Question: I am using the Entity Framework, and have the following classes:

There is a search function which queries the database based upon some criteria, which is gathered in the SearchJSON object:
'''
public class SearchJSON : ISearchObject
{
public List<String> sites { get; set; }
public int minWage { get; set; }
public int maxWage { get; set; }
public List<String> countries { get; set; }
public int minRating { get; set; }
public int maxRating { get; set; }
}
'''
For now, I've managed to filter the results by HourWageMin and HourWageMax, but I would like to filter on countries and skills aswell. This is my query so far:
'''
var query =
db.Freelancers.Where(x => x.HourWageMin >= data.minWage && x.HourWageMax <= data.maxWage).ToList();
'''
I get the skills from the 'List<String> skills' and countries from 'List<String> countries',
how do i add this to the lambda expression? The fields on the Skills and Countries objects are called Name
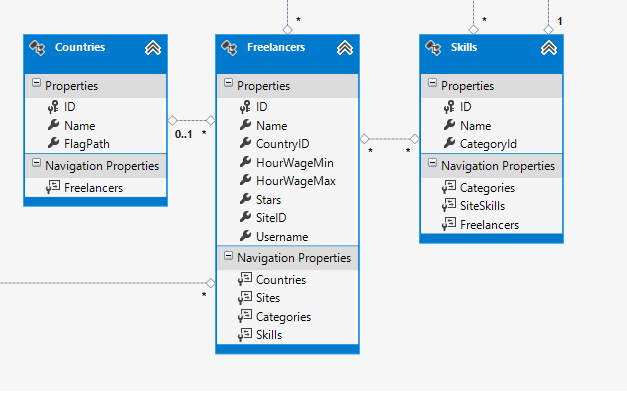
Answer: First of all, you should rename the Countries navigation property on Freelancers to Country to avoid confusion as it is a 0 or 1 to many relationship. I assume it's intended that a Freelancer can't have more than one country.
To filter on country is easy:
'''
var query = db.Freelancers.Where(x => x.Country != null && x.Country.Name == "France");
'''
To filter based on whether a freelancer has a specific skill:
'''
var query = db.Freelancers.Where(x => x.Skills.Any(s => s.Name == "Artist"));
'''
You can also chain Where methods together instead using using && over and over to make it more readable:
'''
var query = db.Freelancers.Where(x => x.HourWageMin >= data.minWage)
.Where(x => x.HourWageMax <= data.maxWage)
.Where(x => x.Country != null && x.Country.Name == "France")
.Where(x => x.Skills.Any(s => s.Name == "Artist"));
'''